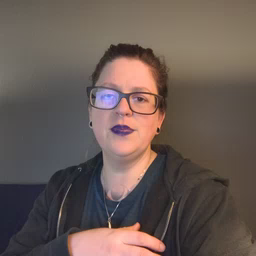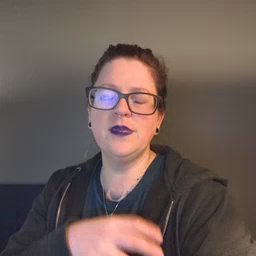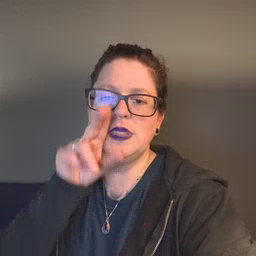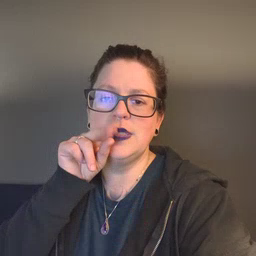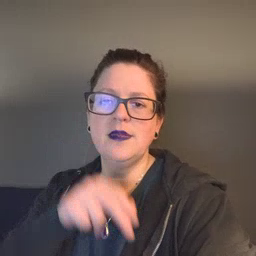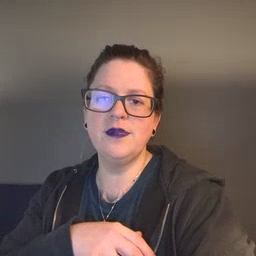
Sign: duck